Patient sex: M
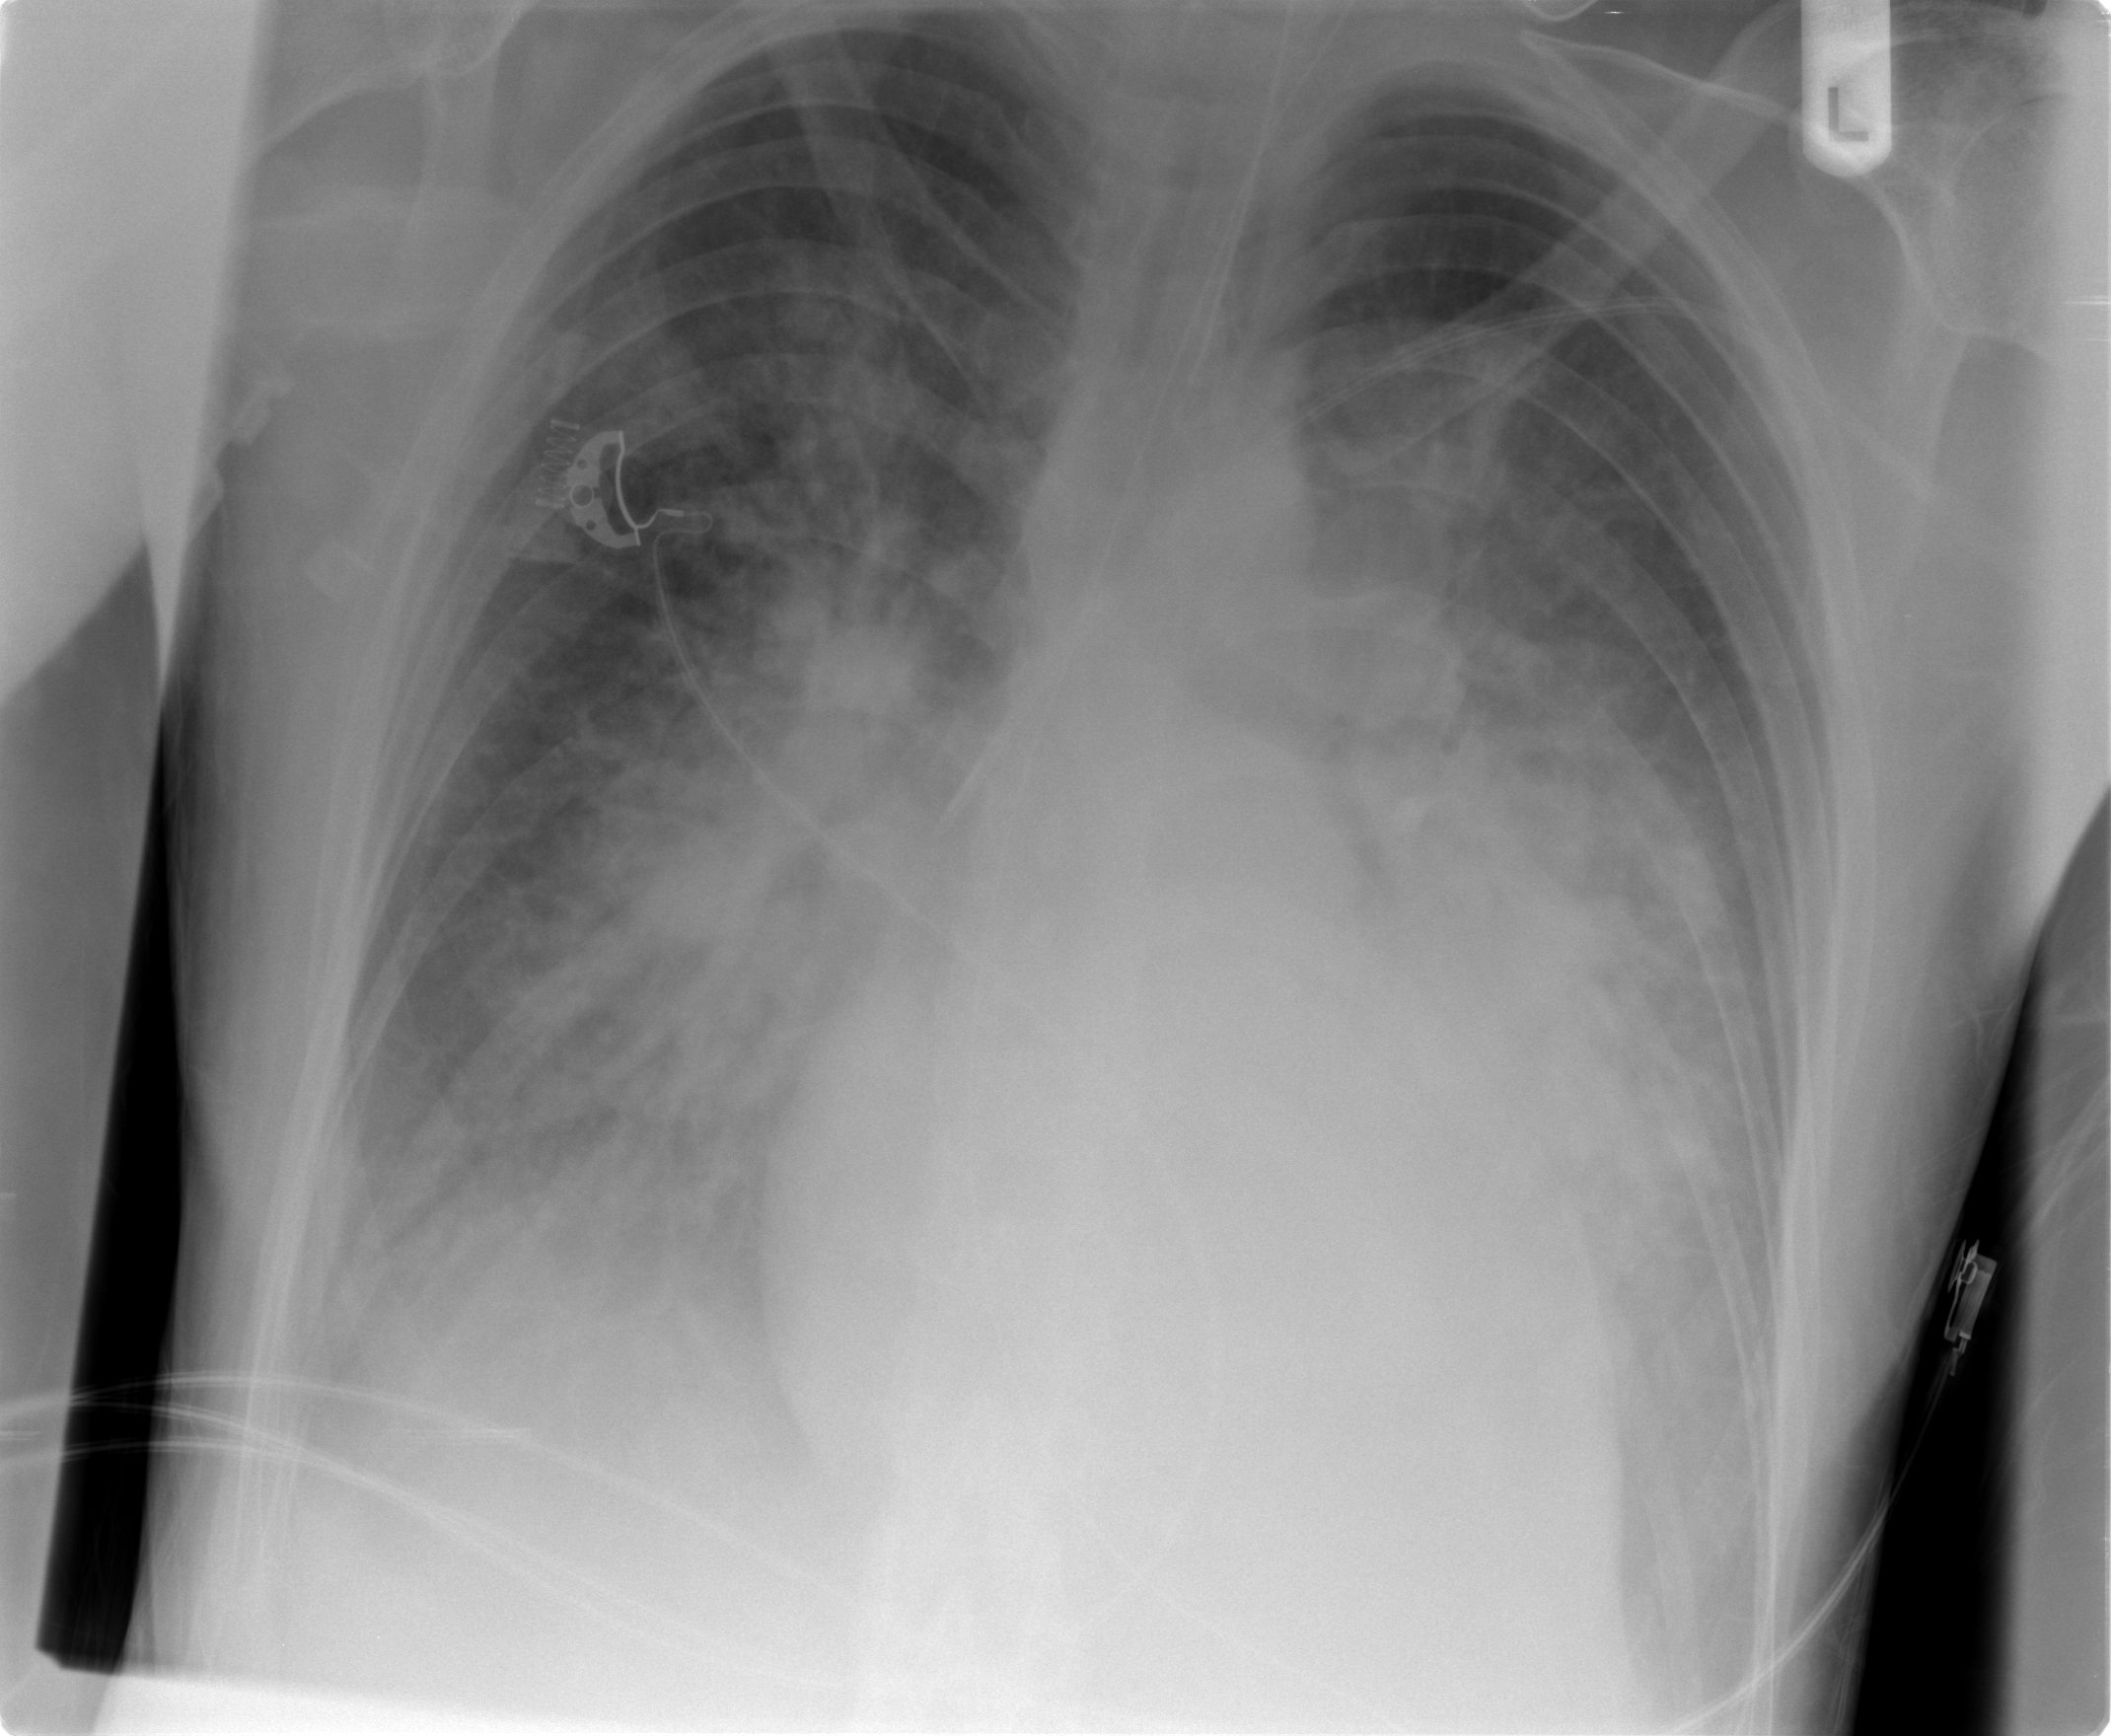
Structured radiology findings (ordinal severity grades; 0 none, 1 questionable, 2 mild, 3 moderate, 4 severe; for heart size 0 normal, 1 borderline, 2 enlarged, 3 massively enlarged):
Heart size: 1
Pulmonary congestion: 4
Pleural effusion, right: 2
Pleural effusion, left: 2
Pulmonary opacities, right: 3
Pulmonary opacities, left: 3
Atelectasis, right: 3
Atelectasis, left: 3